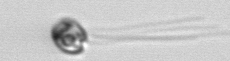
Label: flagellate_morphotype1